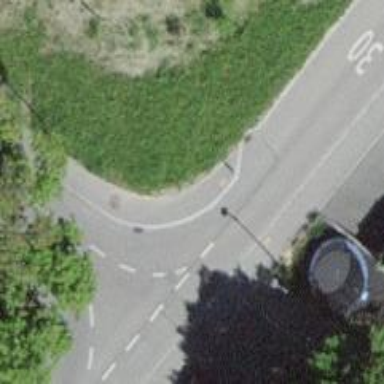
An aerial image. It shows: Sidewalk along the footway.